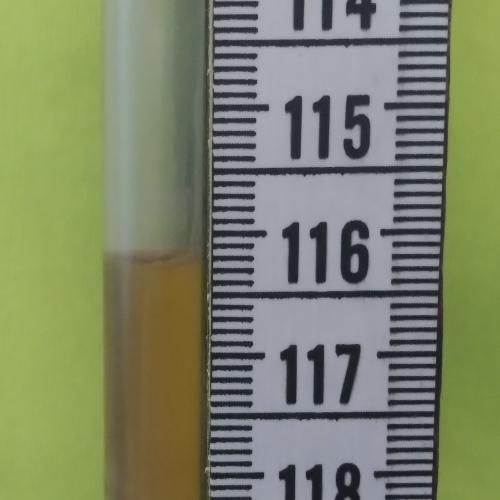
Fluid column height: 116.2 cm